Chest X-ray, AP view. Patient: 24 years old, sex M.
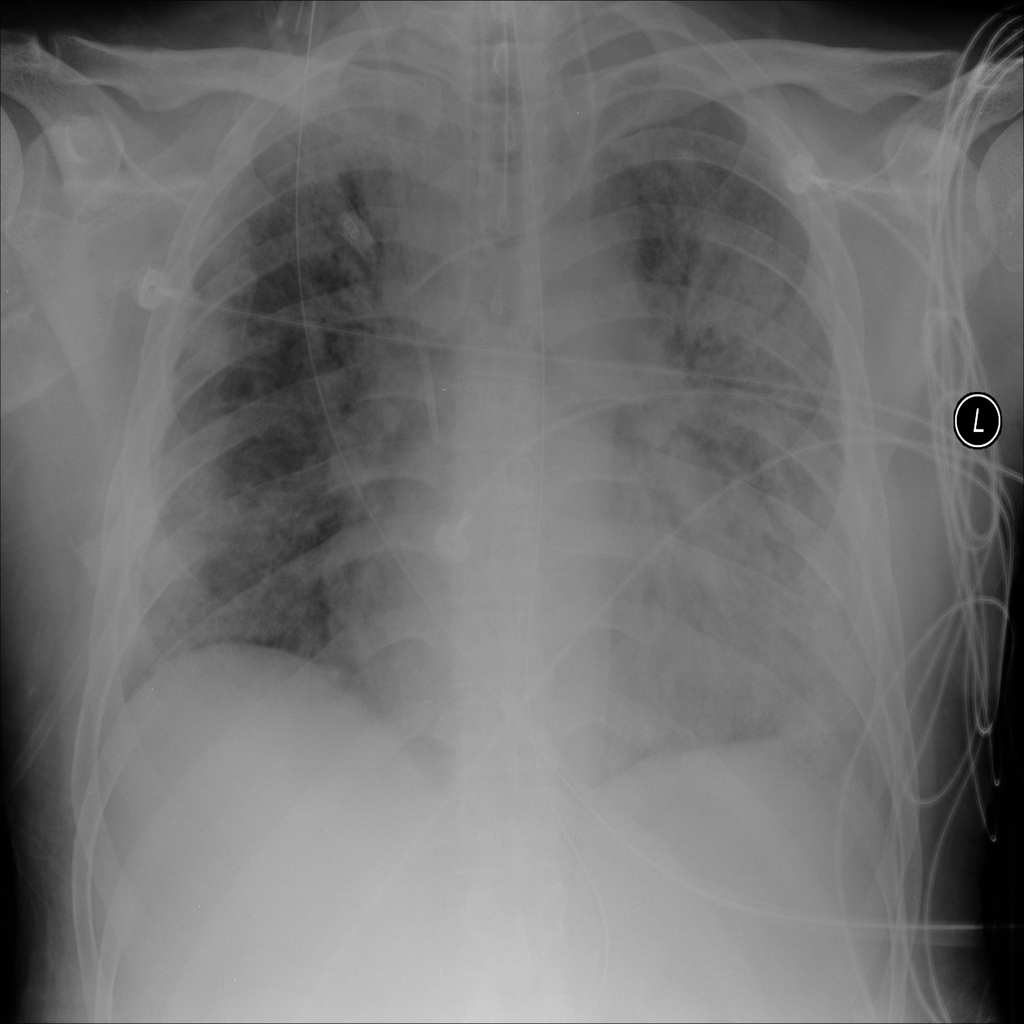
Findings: No Finding